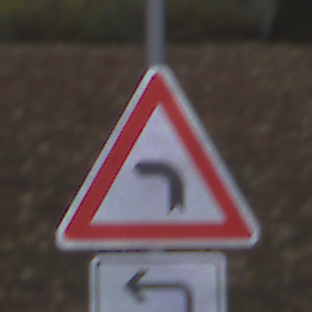
Verkehrszeichen: KurveLinks
Zusatzzeichen unten: RichtungsangabeDurchPfeile2
Umgebung: Outdoor, Urban
Tageszeit: MorningAfternoon
Wetter: Overcast
Licht: Natural
Jahreszeit: NotSpecified
Kontrast: LowContrast